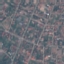
Label: Residential